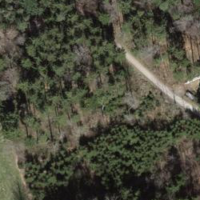
EUNIS habitat code: 44
Species observed at this site:
Fagus sylvatica